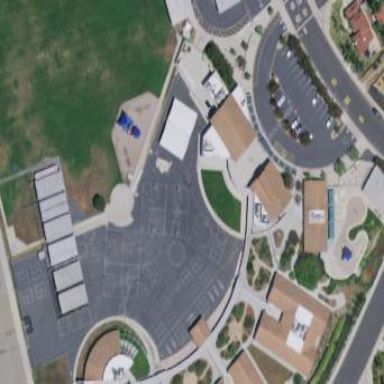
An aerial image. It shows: School.